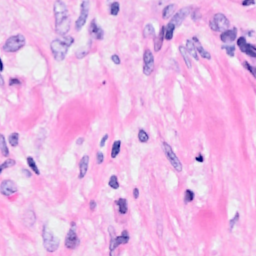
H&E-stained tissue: Breast